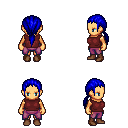
a pixel art fantasy rpg character, female body template, human, tanned skin, maroon sleeveless shirt, magenta pants, blue ponytail hairstyle, brown shoes, four views (front, back, left, right), 2x2 character sprite sheet, small pixel art, hard edges, no anti-aliasing